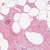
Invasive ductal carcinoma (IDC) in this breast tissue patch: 0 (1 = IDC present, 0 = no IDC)